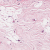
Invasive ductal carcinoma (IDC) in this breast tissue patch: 0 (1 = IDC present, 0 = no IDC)